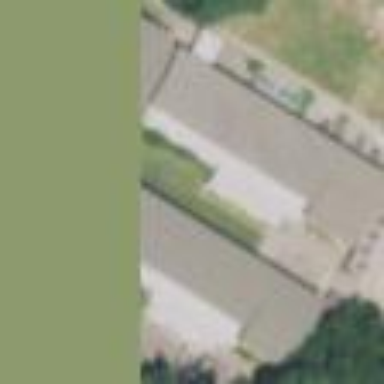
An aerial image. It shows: Building that serves as educational institution office.